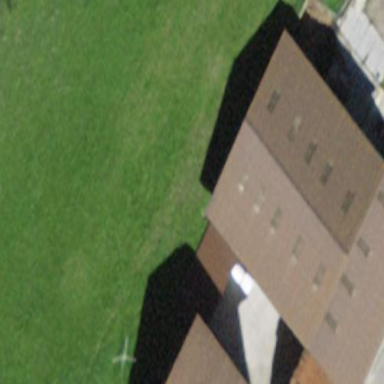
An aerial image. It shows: Farm auxiliary building.